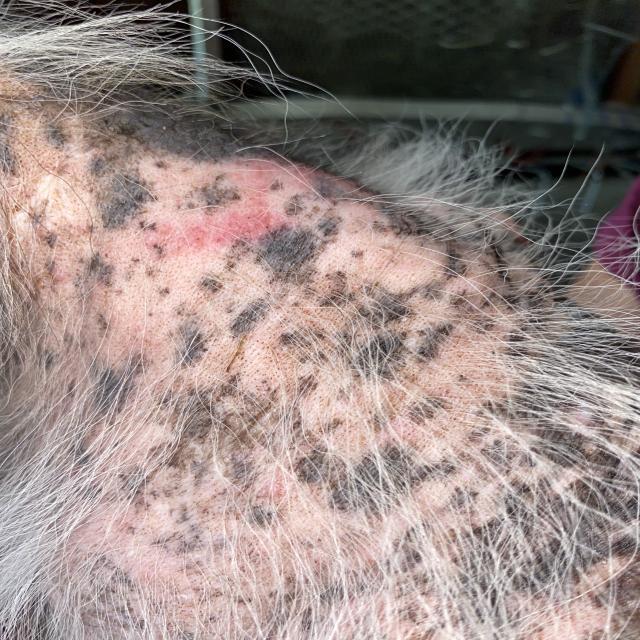
Canine demodicosis (Demodex mange) — caused by Demodex canis mites. Presents with alopecia, follicular papules, pustules, and comedones. Often localized on face and forelimbs.